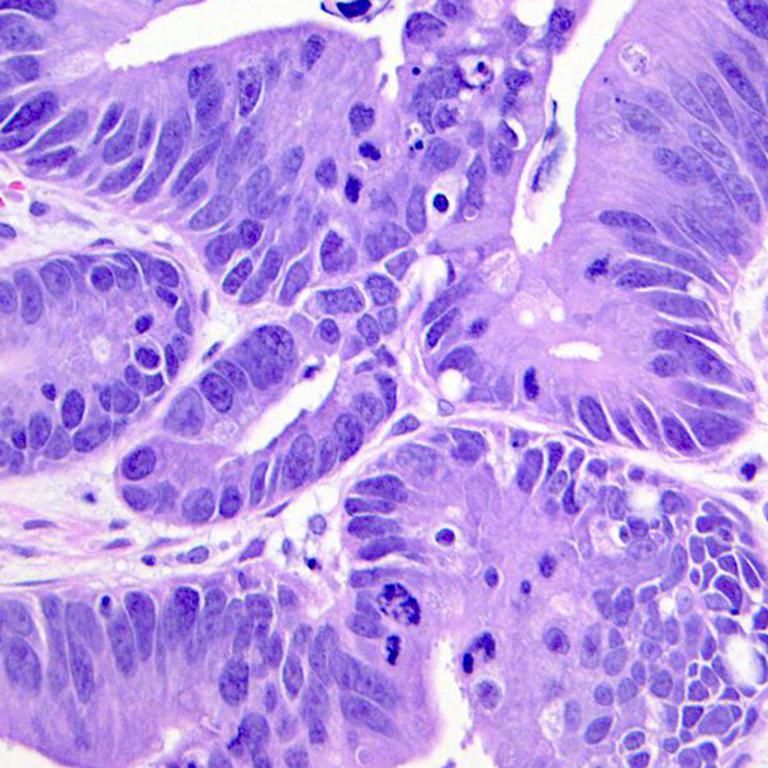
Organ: colon
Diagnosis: adenocarcinomas